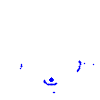
Particle: proton